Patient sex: M
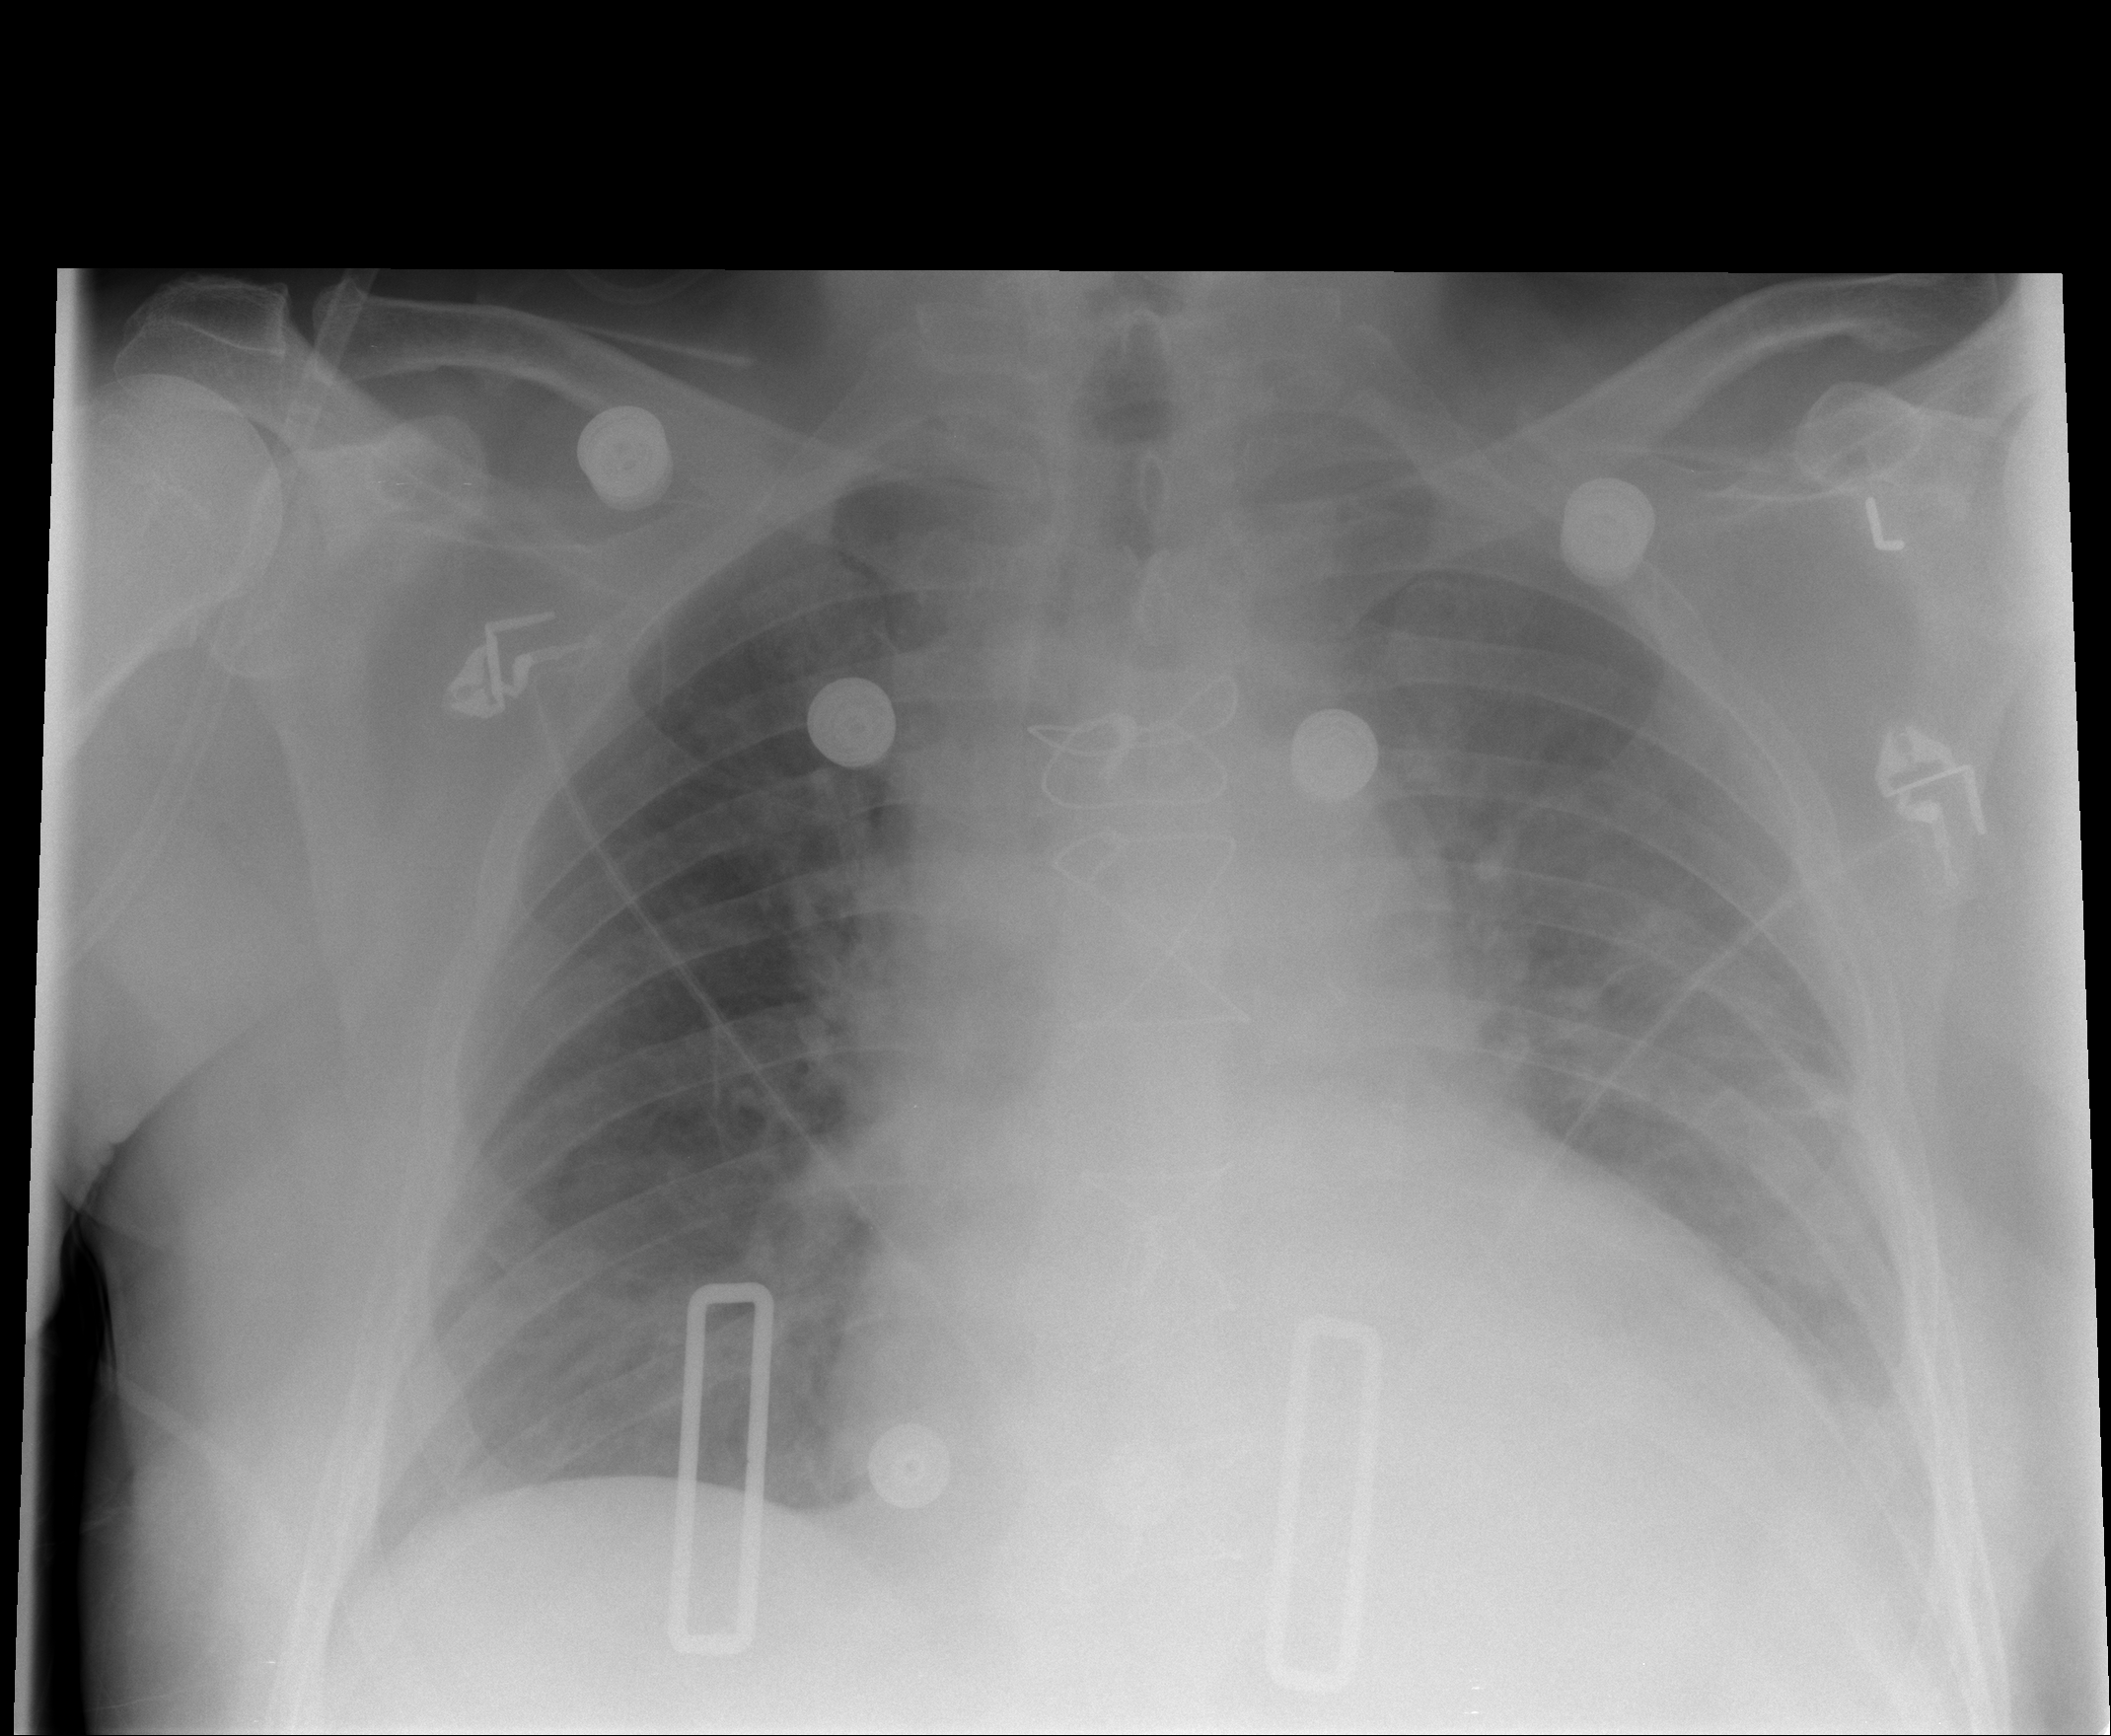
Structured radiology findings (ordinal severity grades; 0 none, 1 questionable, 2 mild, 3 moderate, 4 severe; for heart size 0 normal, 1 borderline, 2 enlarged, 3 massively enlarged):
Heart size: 2
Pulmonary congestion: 2
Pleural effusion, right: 0
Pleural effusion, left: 2
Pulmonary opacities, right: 0
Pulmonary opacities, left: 1
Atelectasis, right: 0
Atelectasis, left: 2